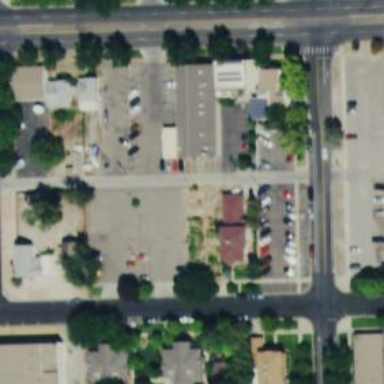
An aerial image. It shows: Parking space.